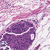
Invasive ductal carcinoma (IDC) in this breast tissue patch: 0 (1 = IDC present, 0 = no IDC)